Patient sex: M
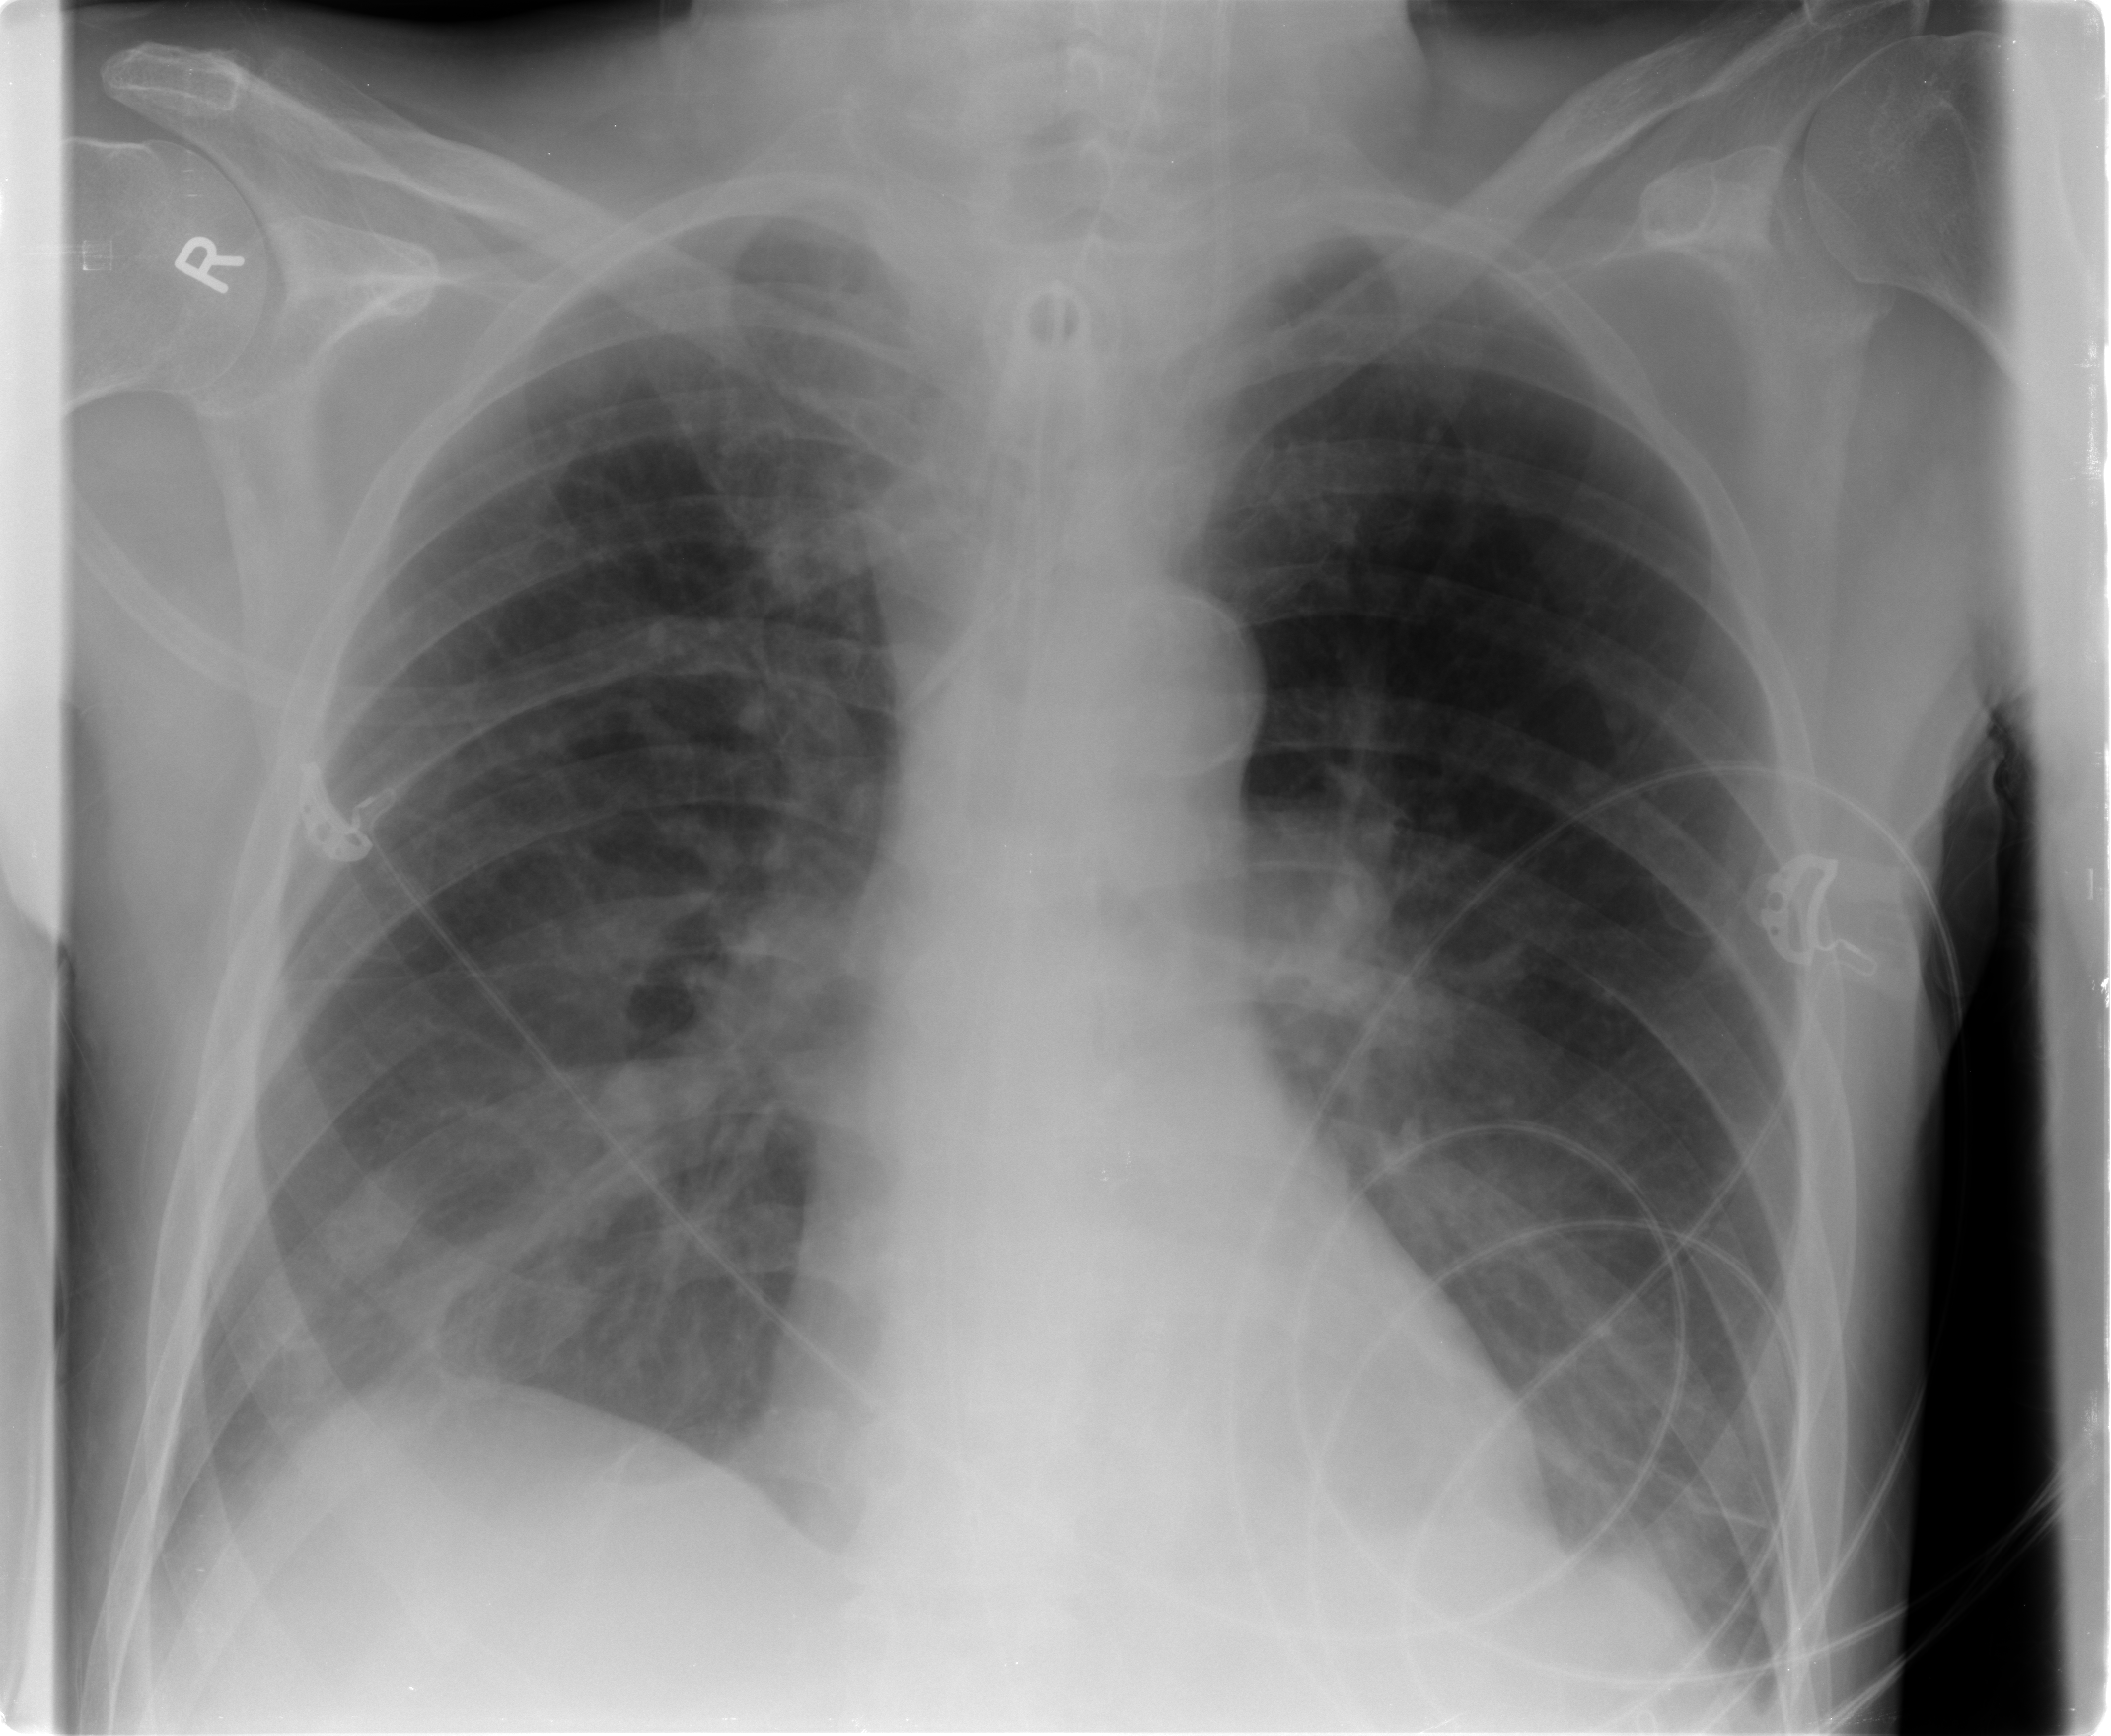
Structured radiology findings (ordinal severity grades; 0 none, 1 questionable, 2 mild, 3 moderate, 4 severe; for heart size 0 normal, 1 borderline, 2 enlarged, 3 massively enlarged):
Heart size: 0
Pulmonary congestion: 2
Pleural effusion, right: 2
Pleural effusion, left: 0
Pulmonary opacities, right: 2
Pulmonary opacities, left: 2
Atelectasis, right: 2
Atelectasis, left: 0